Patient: sex M, age 64
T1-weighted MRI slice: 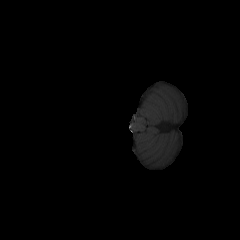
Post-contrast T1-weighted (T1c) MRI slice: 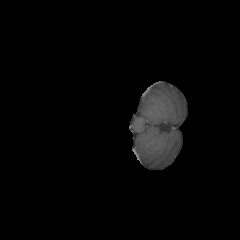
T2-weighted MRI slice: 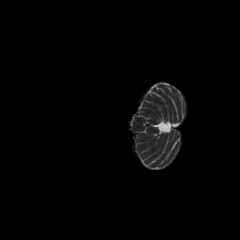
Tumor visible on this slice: no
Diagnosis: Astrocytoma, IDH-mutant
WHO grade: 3